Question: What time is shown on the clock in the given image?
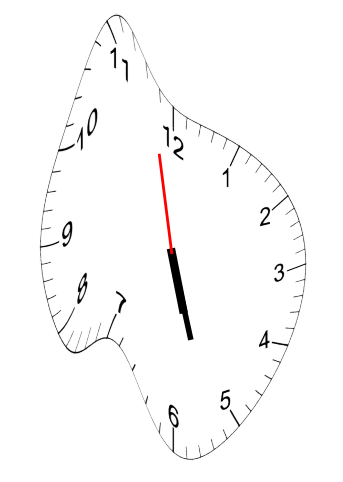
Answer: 05:26:58